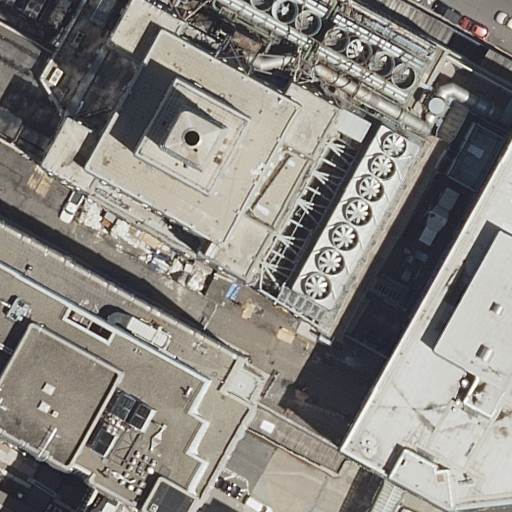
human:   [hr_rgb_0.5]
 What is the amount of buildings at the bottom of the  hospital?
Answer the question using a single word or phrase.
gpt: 0

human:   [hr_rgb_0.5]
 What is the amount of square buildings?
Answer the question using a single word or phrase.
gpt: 0

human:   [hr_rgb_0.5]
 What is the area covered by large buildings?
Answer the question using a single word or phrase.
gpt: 9765m2

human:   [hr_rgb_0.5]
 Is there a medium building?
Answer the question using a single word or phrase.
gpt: no

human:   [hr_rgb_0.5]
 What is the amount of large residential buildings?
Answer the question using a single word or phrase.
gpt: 3

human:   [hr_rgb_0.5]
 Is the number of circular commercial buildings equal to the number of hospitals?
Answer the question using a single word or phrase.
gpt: no

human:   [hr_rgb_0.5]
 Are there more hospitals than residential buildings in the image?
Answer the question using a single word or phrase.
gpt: no

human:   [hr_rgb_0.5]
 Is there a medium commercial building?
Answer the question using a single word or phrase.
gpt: no

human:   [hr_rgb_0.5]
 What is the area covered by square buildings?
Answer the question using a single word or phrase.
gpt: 0m2

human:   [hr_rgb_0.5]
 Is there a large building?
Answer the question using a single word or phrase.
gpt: yes

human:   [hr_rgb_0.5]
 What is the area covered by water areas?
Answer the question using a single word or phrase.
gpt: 0m2

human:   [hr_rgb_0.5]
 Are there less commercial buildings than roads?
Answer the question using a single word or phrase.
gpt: yes

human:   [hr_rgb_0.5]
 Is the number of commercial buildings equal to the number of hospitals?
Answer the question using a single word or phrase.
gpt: no

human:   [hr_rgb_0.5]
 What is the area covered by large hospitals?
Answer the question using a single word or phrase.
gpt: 1172m2

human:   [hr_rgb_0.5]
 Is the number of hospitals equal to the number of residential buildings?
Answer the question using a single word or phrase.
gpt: no

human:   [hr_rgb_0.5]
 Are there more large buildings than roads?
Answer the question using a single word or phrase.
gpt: no

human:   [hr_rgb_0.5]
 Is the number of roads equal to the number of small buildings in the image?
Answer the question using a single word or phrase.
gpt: no

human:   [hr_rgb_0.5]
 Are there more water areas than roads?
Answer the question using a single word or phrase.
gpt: no

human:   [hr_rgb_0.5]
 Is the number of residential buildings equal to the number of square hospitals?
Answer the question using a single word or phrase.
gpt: no

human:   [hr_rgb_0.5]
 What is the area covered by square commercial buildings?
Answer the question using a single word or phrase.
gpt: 0m2

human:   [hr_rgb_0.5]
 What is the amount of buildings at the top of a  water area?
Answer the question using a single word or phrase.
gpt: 0

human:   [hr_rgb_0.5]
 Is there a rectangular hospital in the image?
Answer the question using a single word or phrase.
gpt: yes

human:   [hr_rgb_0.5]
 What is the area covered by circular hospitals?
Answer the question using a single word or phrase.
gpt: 0m2

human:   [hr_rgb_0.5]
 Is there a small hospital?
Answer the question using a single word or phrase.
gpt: no

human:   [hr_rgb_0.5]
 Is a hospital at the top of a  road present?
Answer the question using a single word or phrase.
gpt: no

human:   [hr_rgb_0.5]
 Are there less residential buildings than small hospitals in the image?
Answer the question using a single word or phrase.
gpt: no

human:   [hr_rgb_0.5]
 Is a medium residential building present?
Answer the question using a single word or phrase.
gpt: no

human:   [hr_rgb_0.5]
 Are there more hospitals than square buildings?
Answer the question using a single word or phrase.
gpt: yes

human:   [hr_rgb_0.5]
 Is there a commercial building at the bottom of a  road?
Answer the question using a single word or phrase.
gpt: no

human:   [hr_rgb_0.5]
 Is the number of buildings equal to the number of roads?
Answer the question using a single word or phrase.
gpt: no

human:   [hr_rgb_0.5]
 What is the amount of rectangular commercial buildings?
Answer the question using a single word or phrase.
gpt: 0

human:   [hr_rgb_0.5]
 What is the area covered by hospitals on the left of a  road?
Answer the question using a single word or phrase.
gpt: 1172m2

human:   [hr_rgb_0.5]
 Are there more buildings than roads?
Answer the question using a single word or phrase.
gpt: no

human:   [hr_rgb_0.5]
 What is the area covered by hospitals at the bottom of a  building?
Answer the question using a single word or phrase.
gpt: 0m2

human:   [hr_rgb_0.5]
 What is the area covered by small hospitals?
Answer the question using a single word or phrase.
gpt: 0m2

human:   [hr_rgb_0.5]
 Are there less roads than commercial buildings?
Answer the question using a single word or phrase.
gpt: no